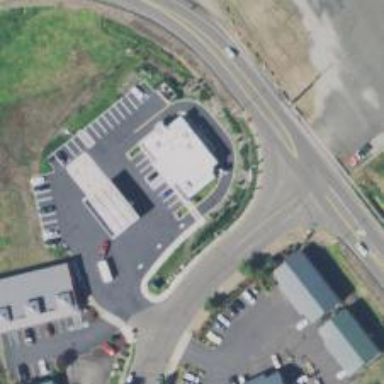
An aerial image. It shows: Convenience shop.